Question: I use 'Share Point 2013' and 'PowerPivot Service' .
I create a report in 'Excel' and Upload my report in SharePoint Document but when I want visit this report in my SharePoint web site, I get this error :
'''
Wow, that's a big workbook. Unfortunately,
we can't open a workbook larger than 10 MB.
You'll need to open this in Excel.
'''

How I can change max size of Excel Report in 'sharepoint'?
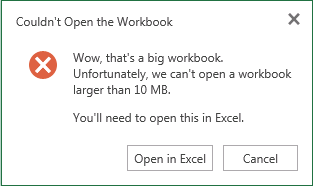
Answer: I'm not sure if you ever got the response you needed but here it is.
FYI The posted before told you how to change the upload size restriction (can I upload a 10mb doc/xls or a 1GB doc/xls) and not how to correct the workbook setting within Central Admin so that that display a workbook in a web part (browser) using Excel Services.
1. Log in to Central Admin as a Farm Administrator
2. Click "Application Management" in the left nav.
3. Click "Manage service applications" under Service Applications.
4. Click "Excel Services Application" next to "Excel Services Application Web Service Application" Note: not the item in grey under this.. You want the blue item.
5. Click the "Trusted File Locations" link and then select the reports library or document library your web part is calling or where the files are.
6. Scroll down to "Workbook Properties" and change the 'Maximum Workbook Size" if it's set to 10mb's try and change it to 50 or 100mb's and save the change.
7. Go back to the page with the reports web part and refresh it.
This should fix your issue with "This workbook is larger than the maximum workbook size allowed to be opened in the browser" and Excel Services in SharePoint 2010.
Here's a link to help you out.
Thanks - Kris Wagner
TechNet - <URL>